Question: This is a digital circuit problem. Given known input values for the circuit, determine the output value.
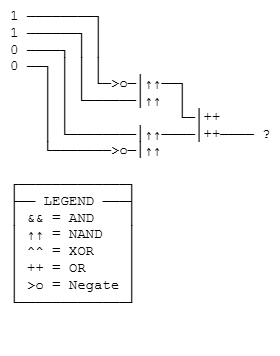
Answer: 1